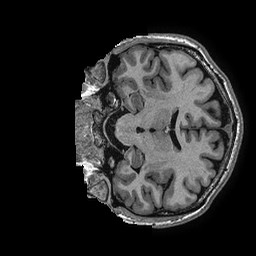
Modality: T1w
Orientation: coronal
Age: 39
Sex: male
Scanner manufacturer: ge
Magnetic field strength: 3 T
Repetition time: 0.006952 s
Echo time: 0.00292 s